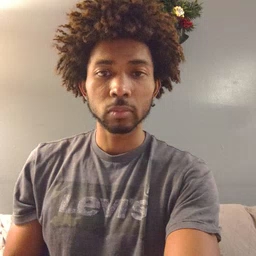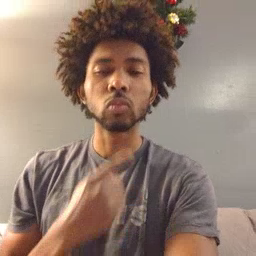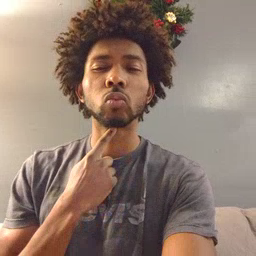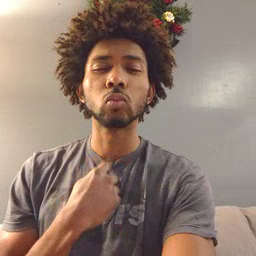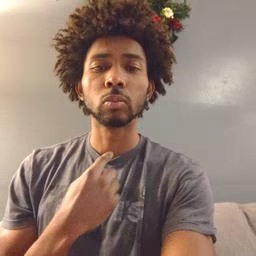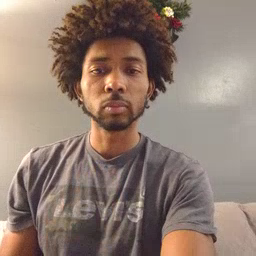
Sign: thirsty